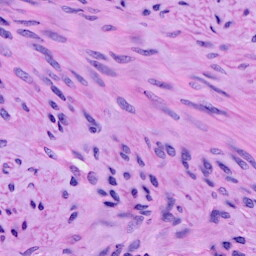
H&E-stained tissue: Cervix